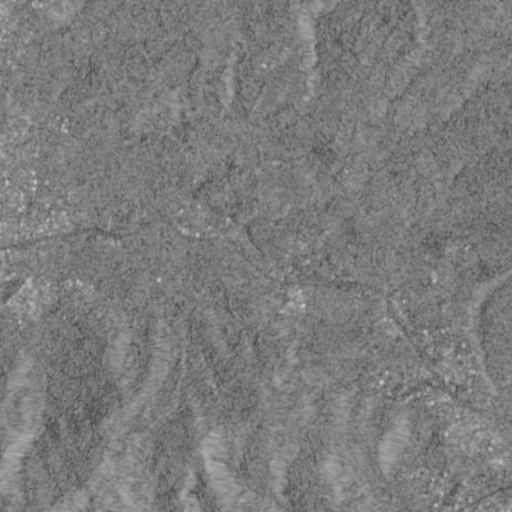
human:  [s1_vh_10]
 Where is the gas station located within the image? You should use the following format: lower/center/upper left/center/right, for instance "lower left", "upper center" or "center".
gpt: The gas station is located in the center of the image.
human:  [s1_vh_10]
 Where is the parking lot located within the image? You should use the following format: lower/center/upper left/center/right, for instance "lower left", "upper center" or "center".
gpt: The parking lot is located in the lower right of the image.
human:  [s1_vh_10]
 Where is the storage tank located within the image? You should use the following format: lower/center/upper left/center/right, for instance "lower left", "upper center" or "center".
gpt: The storage tank is located in the lower right of the image.
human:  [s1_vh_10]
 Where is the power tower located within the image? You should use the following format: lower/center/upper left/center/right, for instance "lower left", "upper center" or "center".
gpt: There is no power tower in the image.

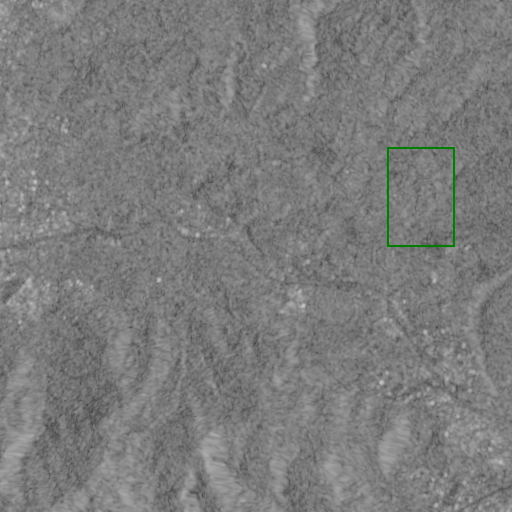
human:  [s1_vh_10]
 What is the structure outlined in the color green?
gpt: The structure outlined in green is a park.
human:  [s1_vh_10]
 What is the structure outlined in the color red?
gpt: There is no red outline.